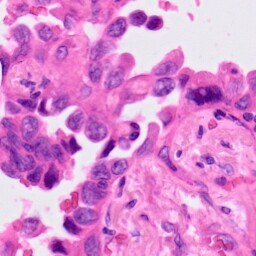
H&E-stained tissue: Lung